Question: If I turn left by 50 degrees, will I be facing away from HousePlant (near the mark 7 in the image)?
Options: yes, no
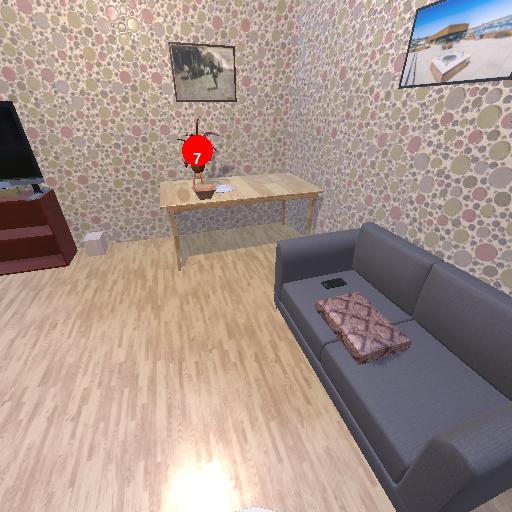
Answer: yes